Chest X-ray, PA view. Patient: 51 years old, sex F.
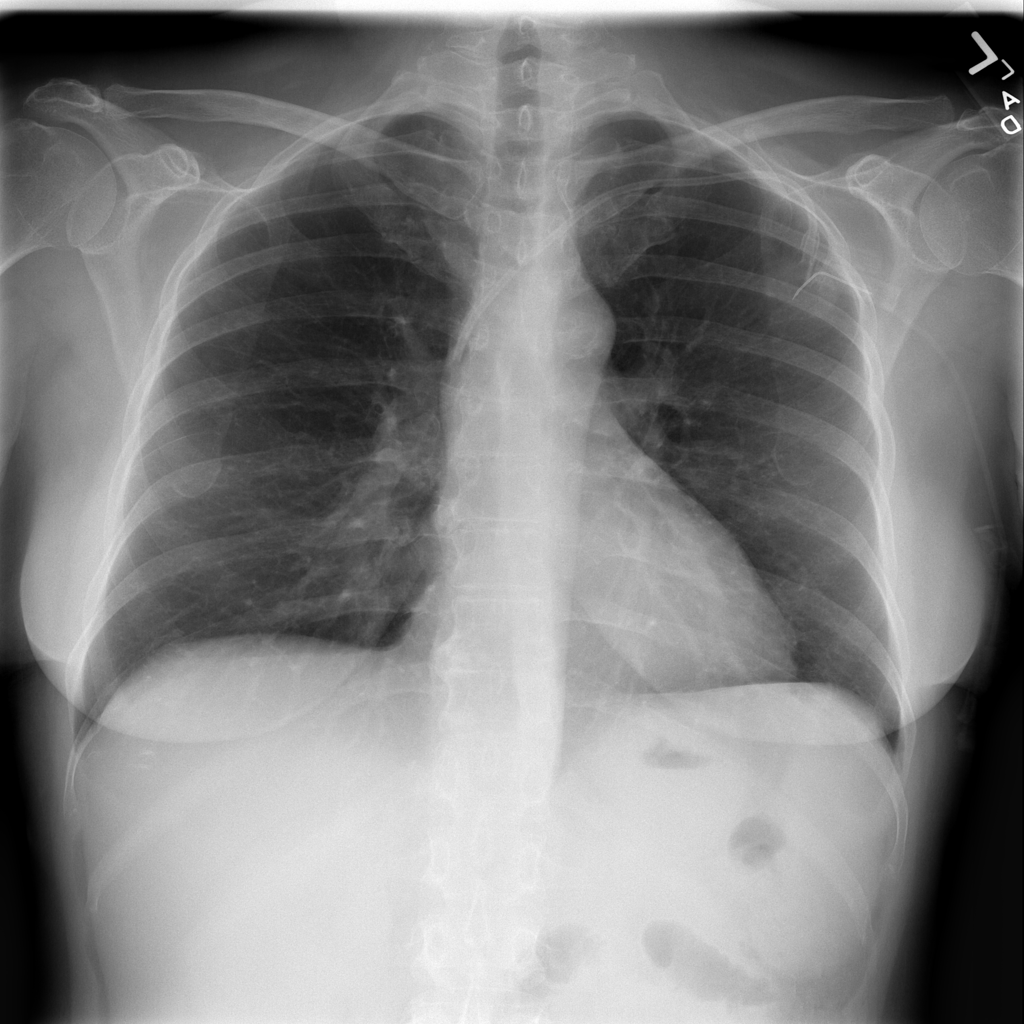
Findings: No Finding